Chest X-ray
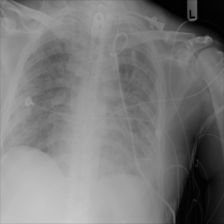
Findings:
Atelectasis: negative
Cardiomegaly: negative
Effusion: negative
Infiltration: positive
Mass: negative
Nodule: negative
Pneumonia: negative
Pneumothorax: positive
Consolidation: negative
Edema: negative
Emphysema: negative
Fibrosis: negative
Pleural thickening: negative
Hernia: negative